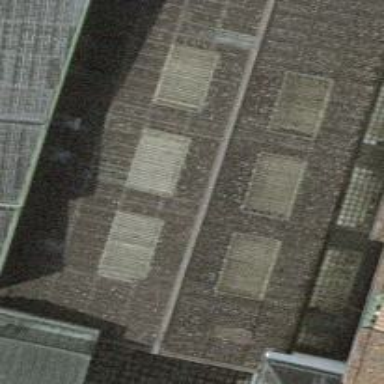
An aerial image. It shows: Building with flat roof.